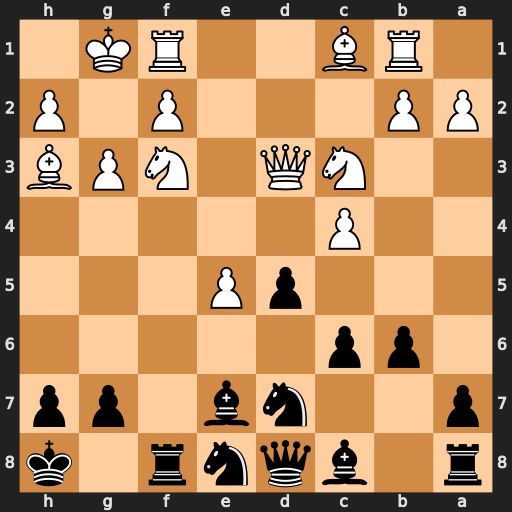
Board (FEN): r1bqnr1k/p2nb1pp/1pp5/3pP3/2P5/2NQ1NPB/PP3P1P/1RB2RK1
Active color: b
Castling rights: -
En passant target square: -
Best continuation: Nc5 Qd1 Bxh3